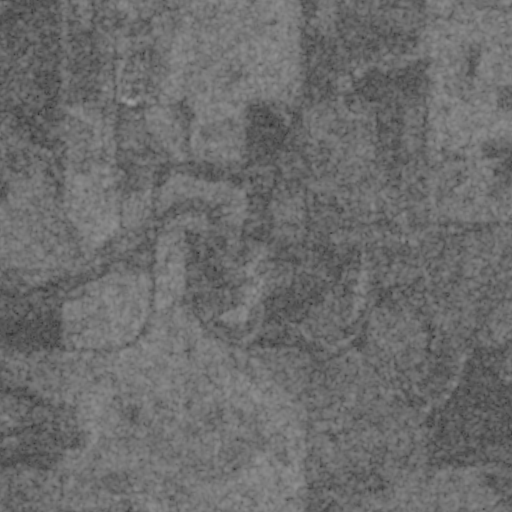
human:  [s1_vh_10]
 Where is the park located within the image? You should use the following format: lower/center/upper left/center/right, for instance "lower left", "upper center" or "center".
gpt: The park is located in the center of the image.
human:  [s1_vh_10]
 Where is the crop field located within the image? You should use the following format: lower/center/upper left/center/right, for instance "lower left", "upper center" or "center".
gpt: There is no crop field in the image.

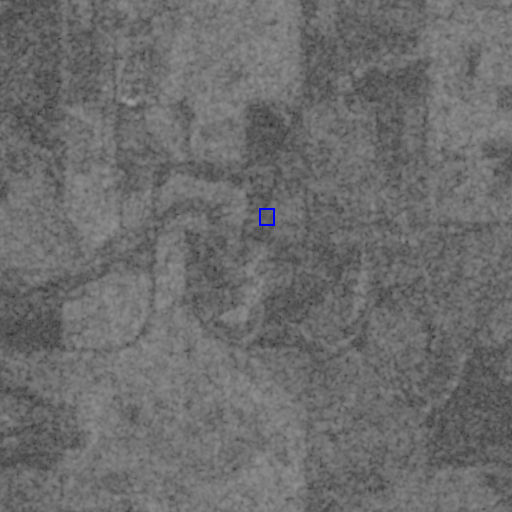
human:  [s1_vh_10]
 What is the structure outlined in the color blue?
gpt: The structure outlined in blue is a park.
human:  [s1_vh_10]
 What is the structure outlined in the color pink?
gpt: There is no pink outline.